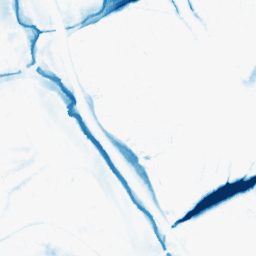
Category: morphological
Decomposition family: morphological_ellipse
Decomposition parameters: operation: closing
width: 30
height: 20
Upsampling method: cubic_catmull_rom
Upsampling parameters: scale: 2
Upsampling scale: 2